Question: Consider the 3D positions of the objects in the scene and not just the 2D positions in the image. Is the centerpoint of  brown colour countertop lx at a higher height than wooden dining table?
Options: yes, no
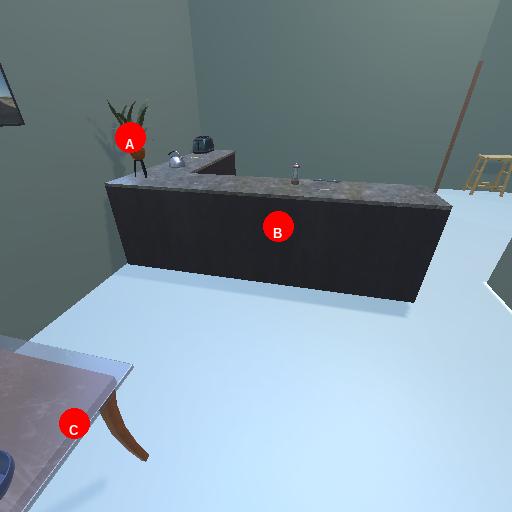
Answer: yes